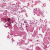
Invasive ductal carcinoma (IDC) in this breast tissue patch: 0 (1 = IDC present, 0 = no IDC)